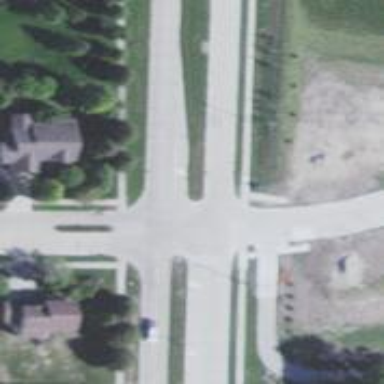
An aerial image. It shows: Secondary road.